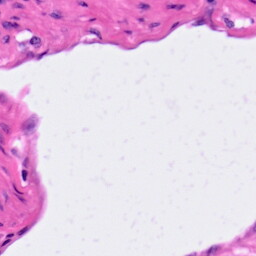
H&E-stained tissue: Pancreatic